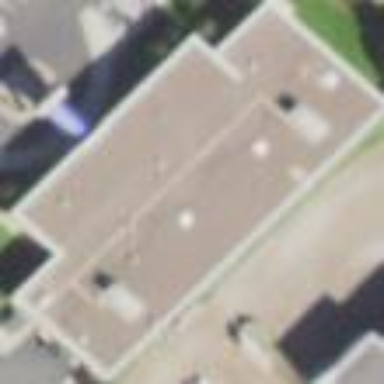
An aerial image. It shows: Clinic building offering healthcare services.